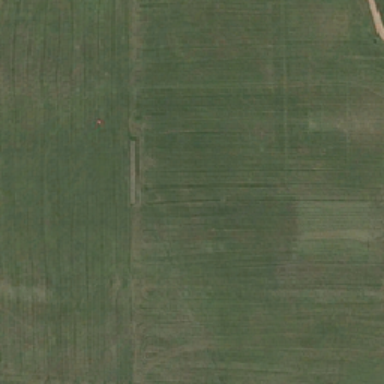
There are two cross roads and a lawn sandwiched between the road with the tree .